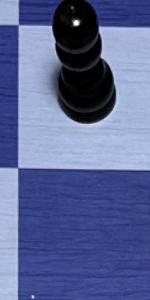
Label: Empty